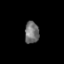
Tissue: skin
Cell type: Epithelial cells
Senescence score: 0.1523
Nuclear area (px): 308
Mean DAPI intensity: 113.039